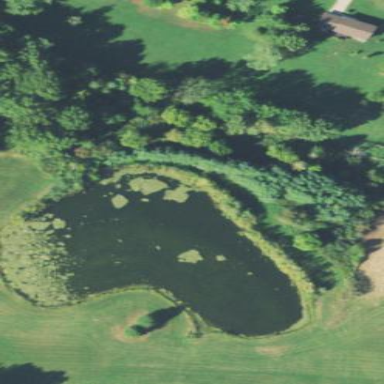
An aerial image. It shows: Serene pond surrounded by nature.